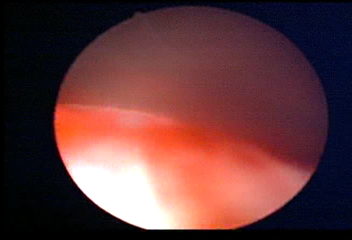
Modality: WLC
Class: Normal mucosa
Bladder cancer association: No